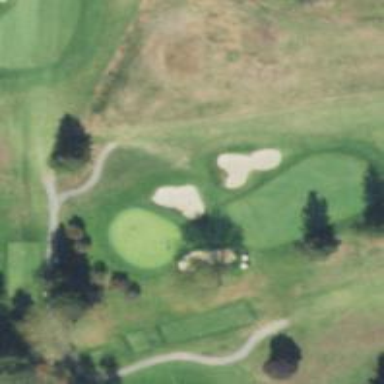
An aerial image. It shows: Grassy area designated as golf fairway.